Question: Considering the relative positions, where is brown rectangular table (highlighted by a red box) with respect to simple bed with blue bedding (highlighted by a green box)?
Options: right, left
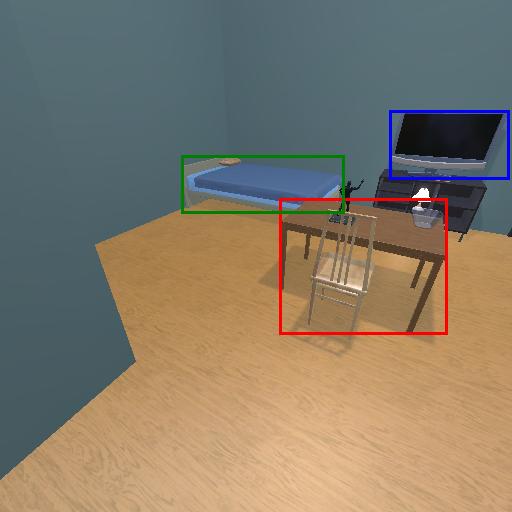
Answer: right